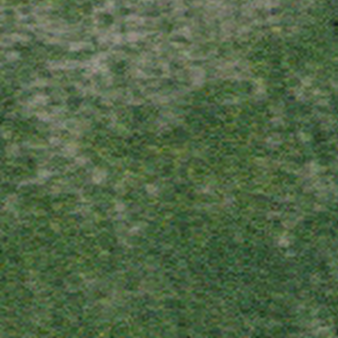
Label: other